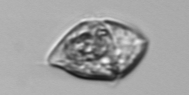
Label: Gyrodinium